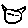
Label: cat